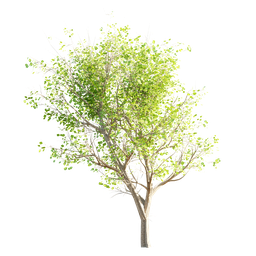
Label: nature